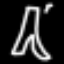
Label: The Eiffel Tower